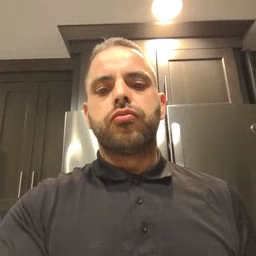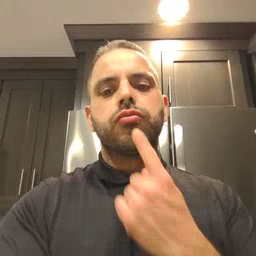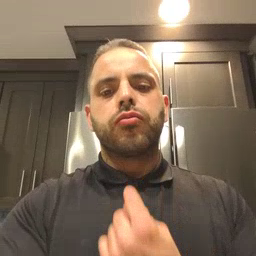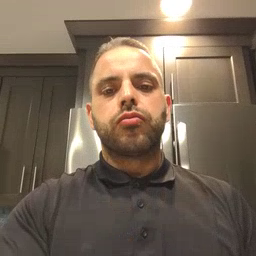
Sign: red